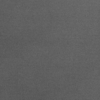
Label: dusty